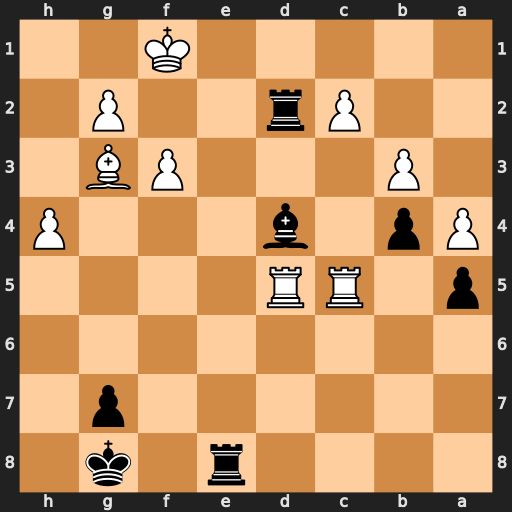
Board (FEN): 4r1k1/6p1/8/p1RR4/Pp1b3P/1P3PB1/2Pr2P1/5K2
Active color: b
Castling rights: -
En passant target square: -
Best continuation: Rd1+ Be1 Rdxe1#